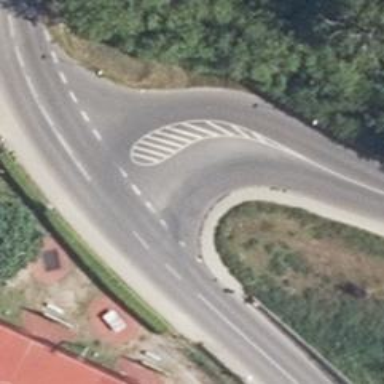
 bordered by sidewalk on the left. There is traffic calming island on the road."